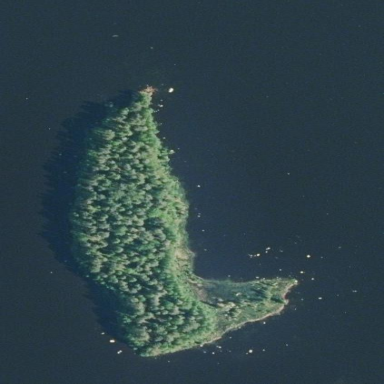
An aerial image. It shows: Image showing island.